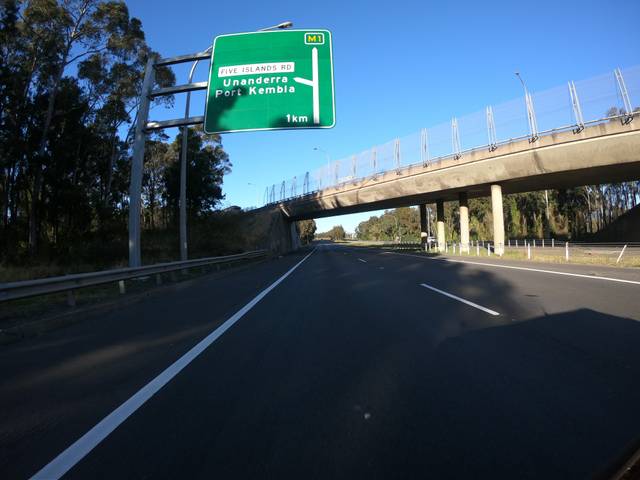
Region: Australia
Coordinates: -34.441, 150.865